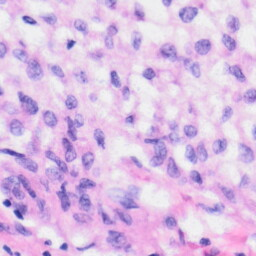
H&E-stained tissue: Liver